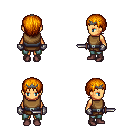
a pixel art fantasy rpg character, female body template, human, tanned skin, leather chest armor, teal pants, dark blonde plain hairstyle, iron tiara, metal gloves, maroon shoes, dagger, four views (front, back, left, right), 2x2 character sprite sheet, small pixel art, hard edges, no anti-aliasing